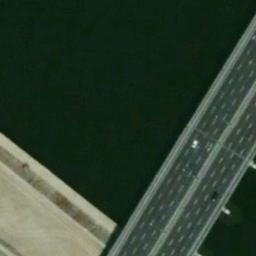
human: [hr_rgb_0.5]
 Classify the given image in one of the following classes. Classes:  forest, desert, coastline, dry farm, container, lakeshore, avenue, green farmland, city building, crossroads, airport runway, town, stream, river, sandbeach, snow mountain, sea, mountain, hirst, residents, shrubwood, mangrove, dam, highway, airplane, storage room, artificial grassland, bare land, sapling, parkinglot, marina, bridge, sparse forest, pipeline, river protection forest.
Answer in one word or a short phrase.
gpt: bridge